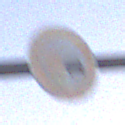
Verkehrszeichen: UeberholverbotKraftfahrzeuge
Umgebung: Outdoor, Nature
Tageszeit: Dusk
Wetter: Clear
Licht: Natural
Jahreszeit: NotSpecified
Kontrast: LowContrast